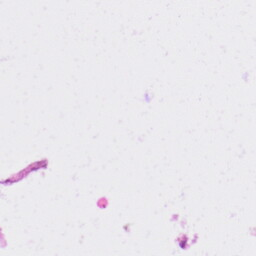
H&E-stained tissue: Skin